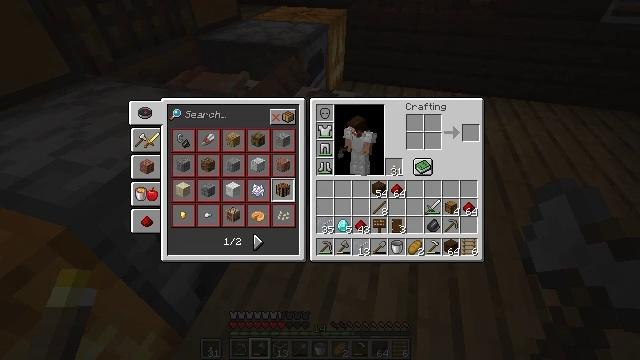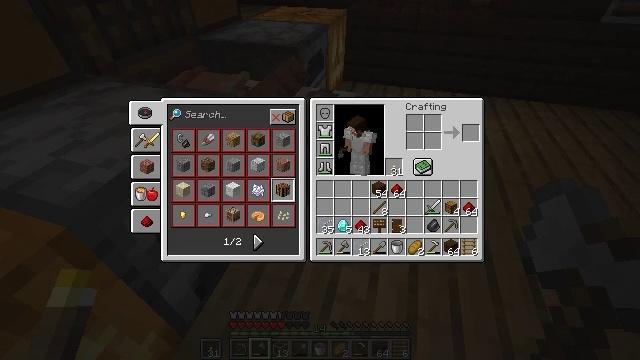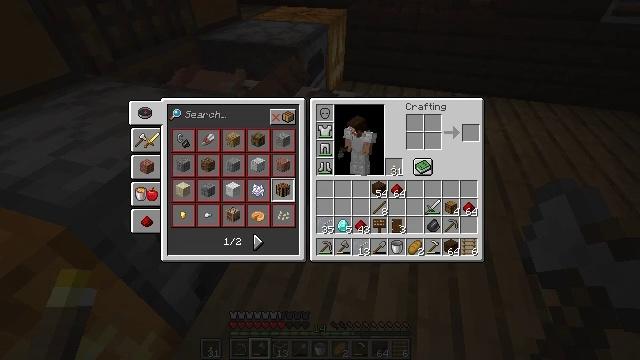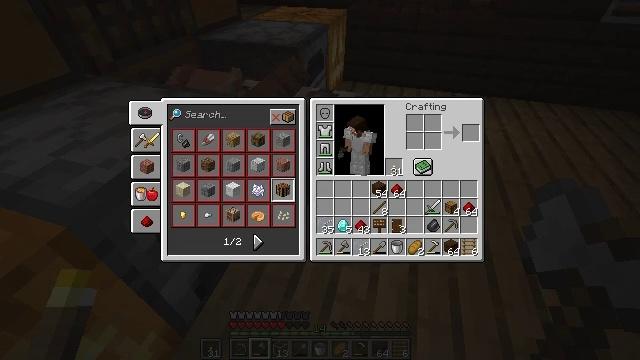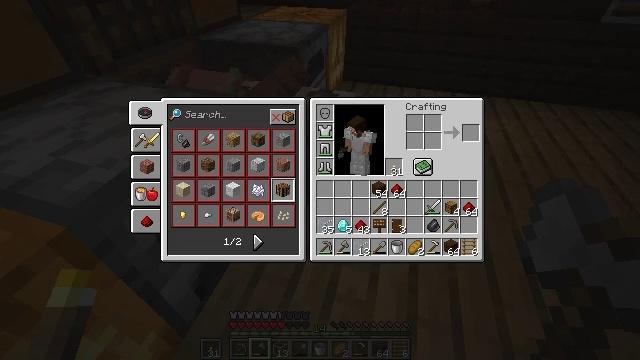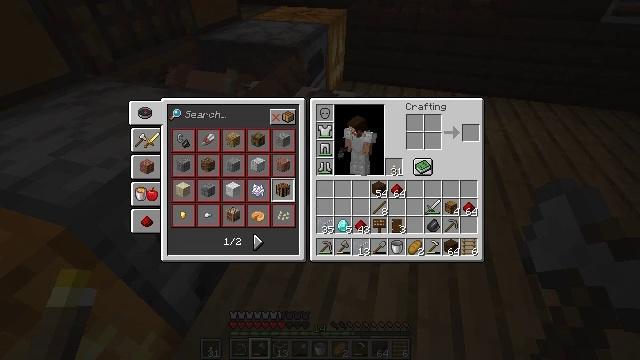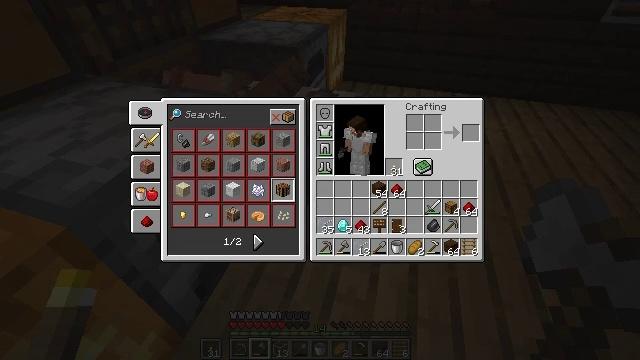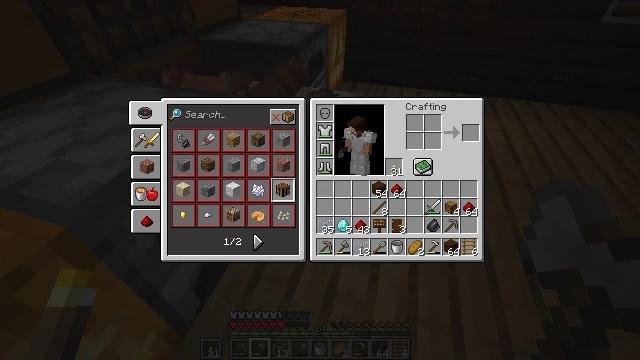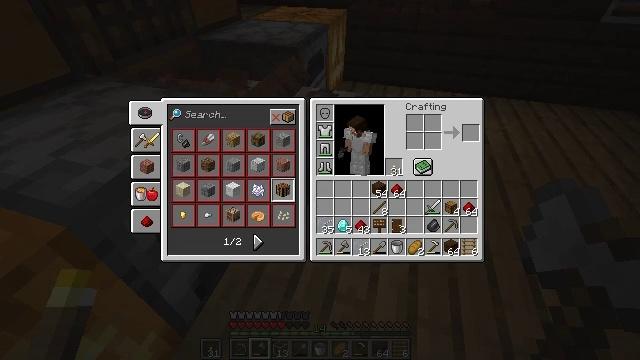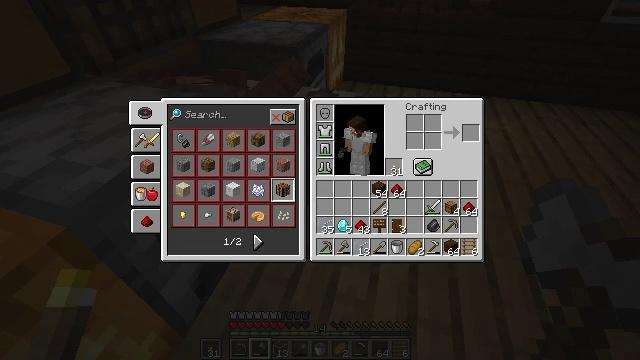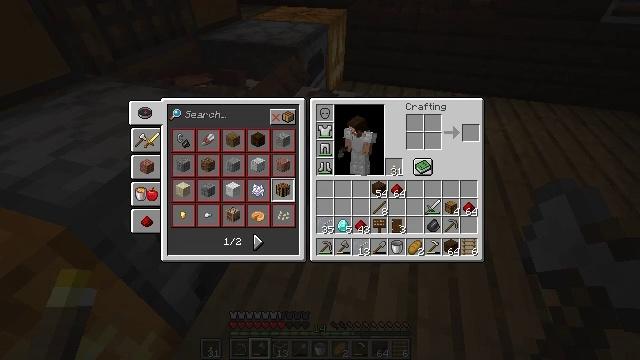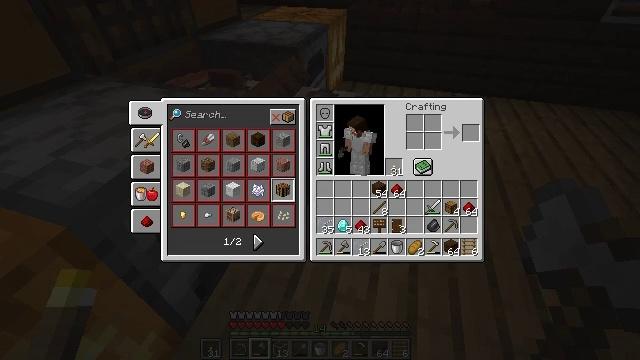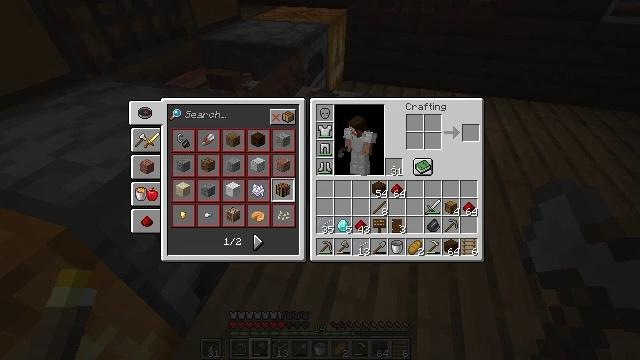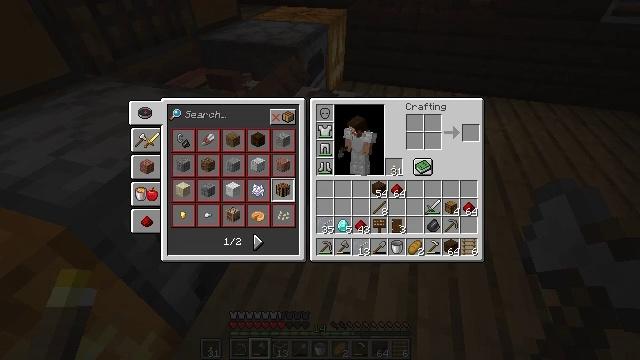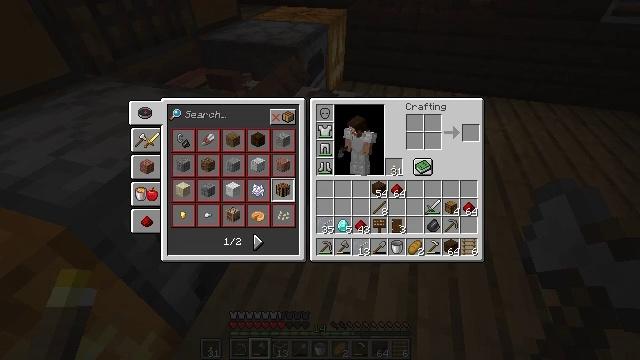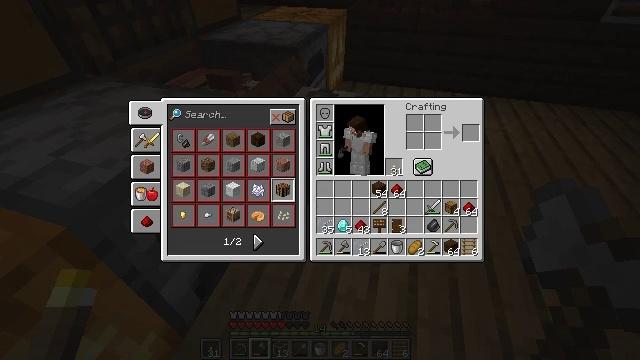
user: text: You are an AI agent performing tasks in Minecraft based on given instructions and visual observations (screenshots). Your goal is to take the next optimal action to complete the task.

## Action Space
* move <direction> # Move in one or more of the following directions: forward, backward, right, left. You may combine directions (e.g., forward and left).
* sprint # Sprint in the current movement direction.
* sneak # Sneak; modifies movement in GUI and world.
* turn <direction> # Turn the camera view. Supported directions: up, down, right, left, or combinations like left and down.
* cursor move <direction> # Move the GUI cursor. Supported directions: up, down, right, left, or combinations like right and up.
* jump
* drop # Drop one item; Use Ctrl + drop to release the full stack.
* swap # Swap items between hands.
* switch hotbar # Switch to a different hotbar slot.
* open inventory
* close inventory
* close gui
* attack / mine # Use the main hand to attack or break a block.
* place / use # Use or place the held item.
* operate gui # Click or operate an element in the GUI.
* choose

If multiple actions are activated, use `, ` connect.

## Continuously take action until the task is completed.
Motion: motion action
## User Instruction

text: Craft some cobblestone wall using the crafting table.
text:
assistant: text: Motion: no_op
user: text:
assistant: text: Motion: no_op
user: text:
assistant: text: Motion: no_op
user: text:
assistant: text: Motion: no_op
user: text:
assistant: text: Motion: no_op
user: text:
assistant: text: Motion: no_op
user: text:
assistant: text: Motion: no_op
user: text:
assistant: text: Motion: no_op
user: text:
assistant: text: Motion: no_op
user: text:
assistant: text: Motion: no_op
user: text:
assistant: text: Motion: no_op
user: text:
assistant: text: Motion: no_op
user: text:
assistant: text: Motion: no_op
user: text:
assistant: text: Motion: no_op
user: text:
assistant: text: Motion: no_op
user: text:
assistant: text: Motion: no_op
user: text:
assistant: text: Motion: no_op
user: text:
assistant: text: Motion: no_op
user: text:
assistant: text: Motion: no_op
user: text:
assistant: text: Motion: no_op
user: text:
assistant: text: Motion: no_op
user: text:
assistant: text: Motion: no_op
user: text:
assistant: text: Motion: no_op
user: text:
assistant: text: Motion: no_op
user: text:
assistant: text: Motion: no_op
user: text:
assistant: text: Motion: no_op
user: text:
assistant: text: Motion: no_op
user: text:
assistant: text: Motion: no_op
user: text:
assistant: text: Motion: no_op
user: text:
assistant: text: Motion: no_op